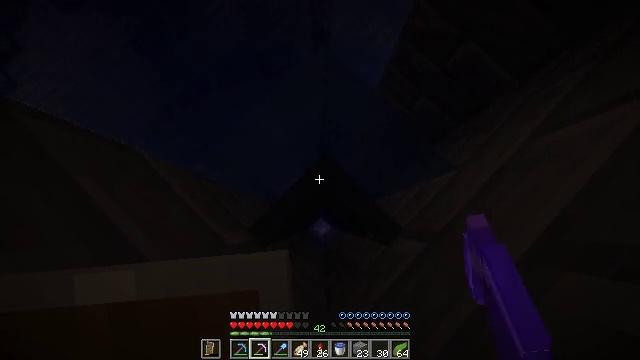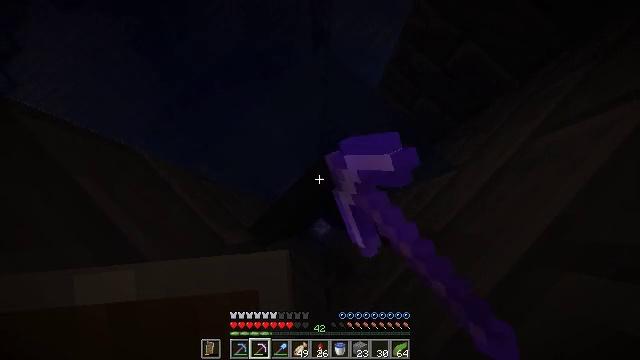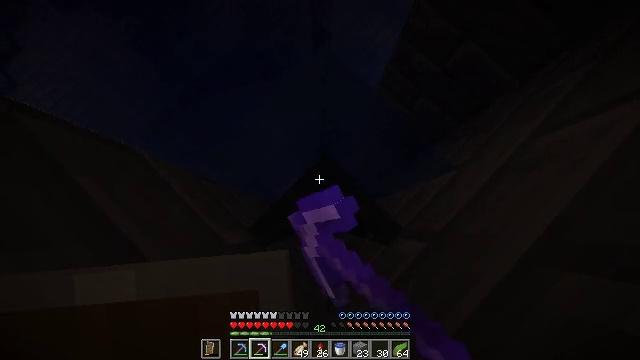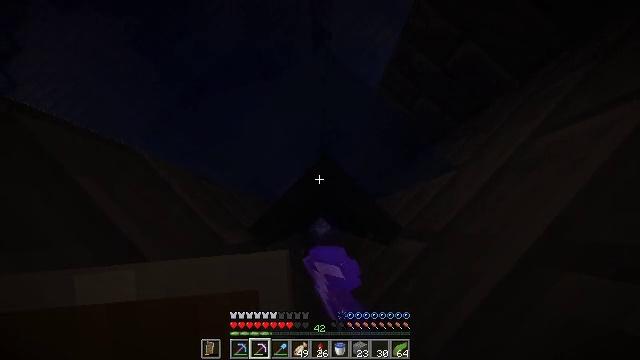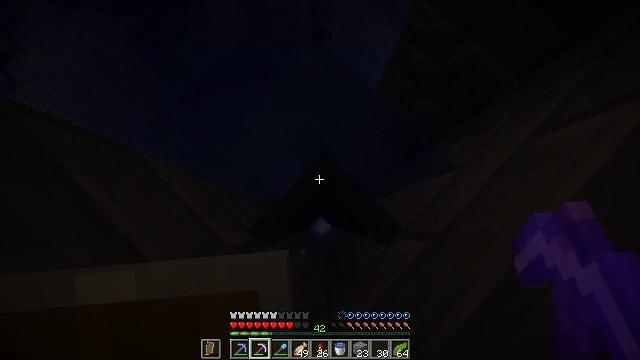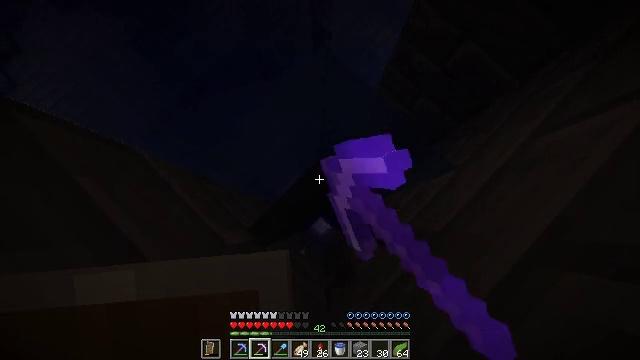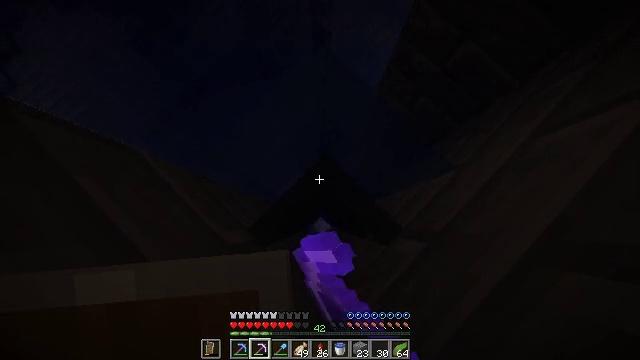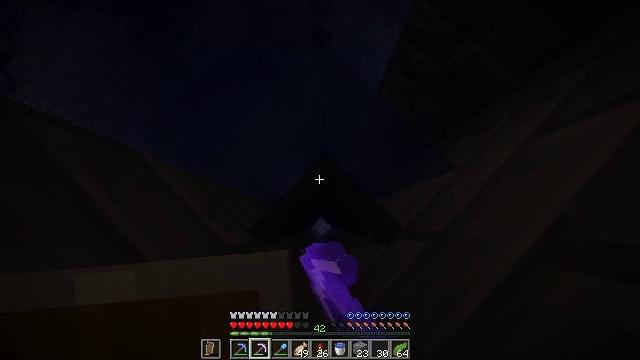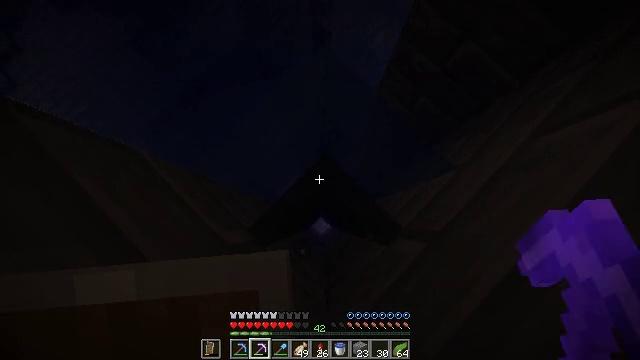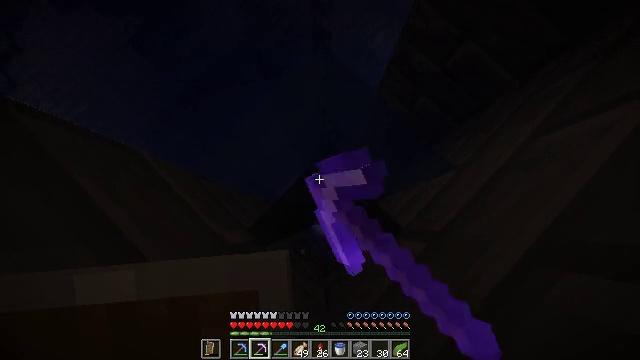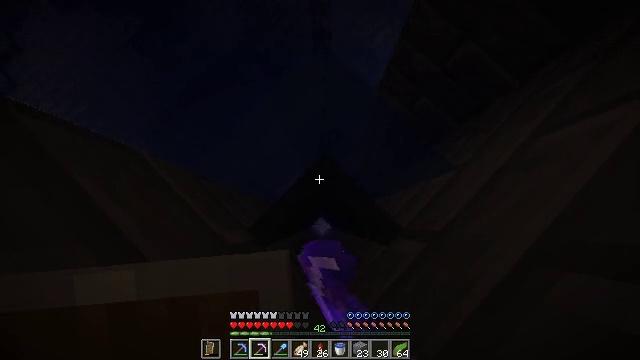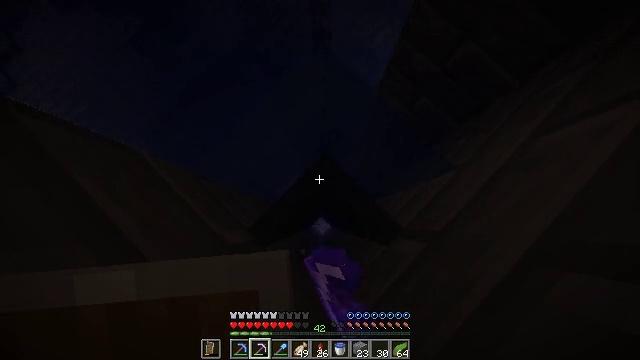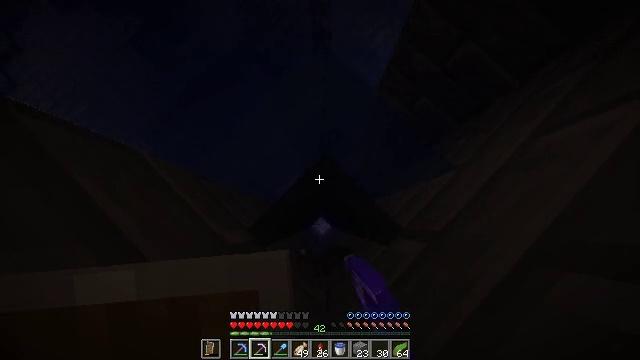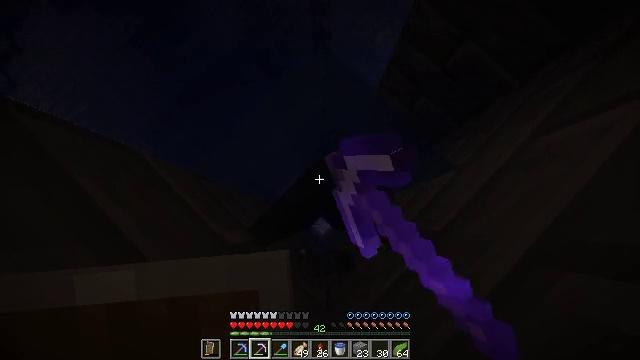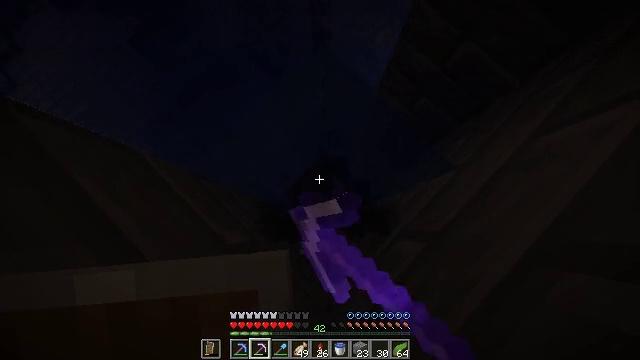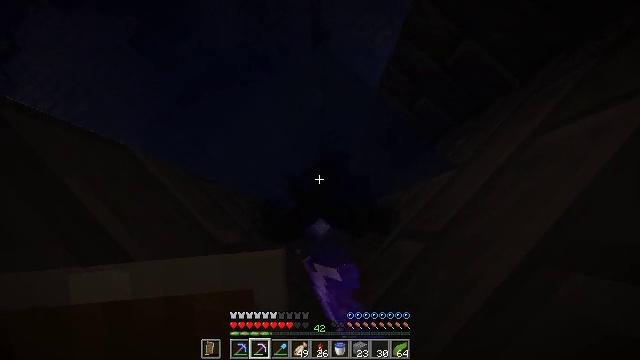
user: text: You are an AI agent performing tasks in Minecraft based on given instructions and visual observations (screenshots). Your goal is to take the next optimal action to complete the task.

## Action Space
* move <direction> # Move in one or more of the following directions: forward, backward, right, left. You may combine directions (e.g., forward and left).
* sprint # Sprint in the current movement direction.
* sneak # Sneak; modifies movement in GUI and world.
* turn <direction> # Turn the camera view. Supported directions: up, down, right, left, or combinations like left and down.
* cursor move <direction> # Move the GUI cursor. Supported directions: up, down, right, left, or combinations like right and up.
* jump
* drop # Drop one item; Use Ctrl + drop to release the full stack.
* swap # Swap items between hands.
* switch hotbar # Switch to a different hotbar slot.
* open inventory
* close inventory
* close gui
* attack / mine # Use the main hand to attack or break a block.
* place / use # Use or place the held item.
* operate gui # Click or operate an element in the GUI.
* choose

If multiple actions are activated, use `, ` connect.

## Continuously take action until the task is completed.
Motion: motion action
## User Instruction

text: Mine the black stained glass pane.
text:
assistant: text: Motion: move back, attack / mine
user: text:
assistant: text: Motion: move back, attack / mine
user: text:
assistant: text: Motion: move back, attack / mine
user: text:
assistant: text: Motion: move back, attack / mine
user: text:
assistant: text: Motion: move back, attack / mine
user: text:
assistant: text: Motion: move back, attack / mine
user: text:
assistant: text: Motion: move back, attack / mine
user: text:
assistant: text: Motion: move back, attack / mine
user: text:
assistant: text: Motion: move back, attack / mine
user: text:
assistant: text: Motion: move back, attack / mine
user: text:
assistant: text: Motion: move back, attack / mine
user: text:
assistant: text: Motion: move back, attack / mine
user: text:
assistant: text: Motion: move back, attack / mine
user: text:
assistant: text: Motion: move back, attack / mine
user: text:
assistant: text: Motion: move back, attack / mine
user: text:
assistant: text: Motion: move back, attack / mine
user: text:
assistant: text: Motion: move back, attack / mine
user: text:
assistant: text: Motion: move back, attack / mine
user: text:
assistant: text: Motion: move back, attack / mine
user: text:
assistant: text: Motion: move back, sneak, attack / mine
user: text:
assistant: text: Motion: move back, sneak, attack / mine
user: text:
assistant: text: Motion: move back, sneak, attack / mine
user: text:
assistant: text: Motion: move back, sneak, attack / mine
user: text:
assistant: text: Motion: move back, sneak, attack / mine
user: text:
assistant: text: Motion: move back, sneak, attack / mine
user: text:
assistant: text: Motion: move back, sneak, attack / mine
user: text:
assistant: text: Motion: move back, sneak, attack / mine
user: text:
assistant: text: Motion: move back, sneak, attack / mine
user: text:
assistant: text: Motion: move back, sneak, attack / mine
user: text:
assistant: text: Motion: move back, sneak, attack / mine